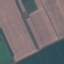
Land use / land cover: AnnualCrop